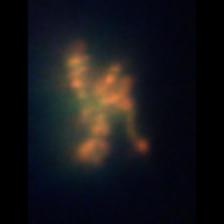
Taxon: Unknown_detritus
Group: Unknown